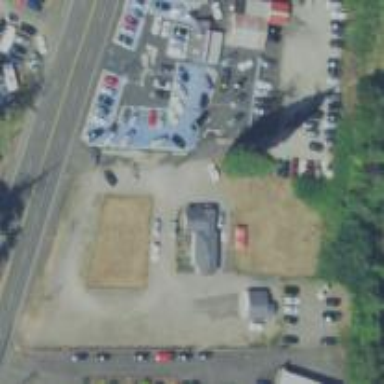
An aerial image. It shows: Car shop in retail area.